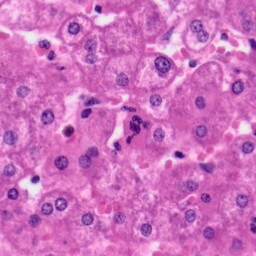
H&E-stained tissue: Liver